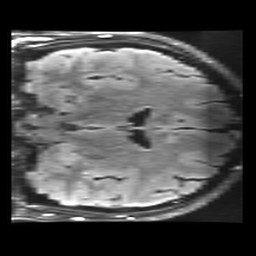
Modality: FLAIR
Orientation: coronal
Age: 20
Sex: male
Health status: healthy
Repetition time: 12 s
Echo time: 0.09782 s